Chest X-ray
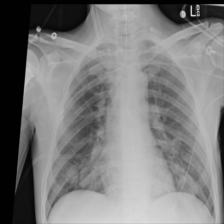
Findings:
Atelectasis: negative
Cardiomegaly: negative
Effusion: negative
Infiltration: negative
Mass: negative
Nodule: negative
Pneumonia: negative
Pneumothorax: negative
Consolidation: negative
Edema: negative
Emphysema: negative
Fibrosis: negative
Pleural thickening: negative
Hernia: negative